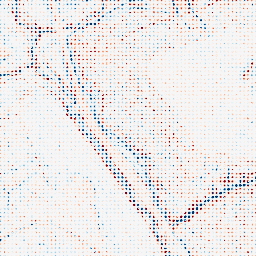
Category: edge_preserving
Decomposition family: anisotropic_diffusion
Decomposition parameters: iterations: 20
kappa: 30
gamma: 0.05
Upsampling method: sinc_blackman
Upsampling parameters: scale: 8
kernel_size: 4
Upsampling scale: 8